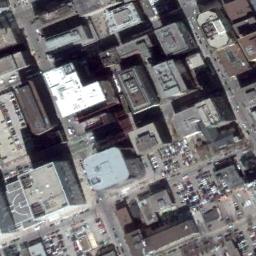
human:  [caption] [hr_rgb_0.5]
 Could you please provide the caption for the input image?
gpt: A commercial area has lots of buildings and some parking lots are also in the commercial area .

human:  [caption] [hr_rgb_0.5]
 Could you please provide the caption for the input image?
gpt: The commercial area is near a parking lot .

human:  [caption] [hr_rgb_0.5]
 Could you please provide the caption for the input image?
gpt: In a business district there are several tall buildings of different shapes and several roads with many cars  There are many cars in the open space beside the road .

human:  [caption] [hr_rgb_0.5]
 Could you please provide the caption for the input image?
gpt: There are many small houses .

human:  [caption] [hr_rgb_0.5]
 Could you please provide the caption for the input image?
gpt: A blue building at the corner with a white building across the road on a commercial area .